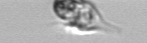
Label: Mesodinium